Aerial crown-view tile of a tropical tree (Barro Colorado Island, Panama), acquired 20250414:
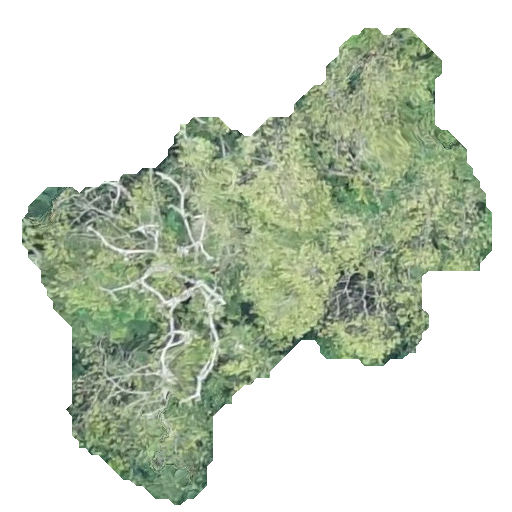
Species: Guazuma ulmifolia
GBIF accepted scientific name: Guazuma ulmifolia
Crown area: 173.62 m²